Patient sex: F
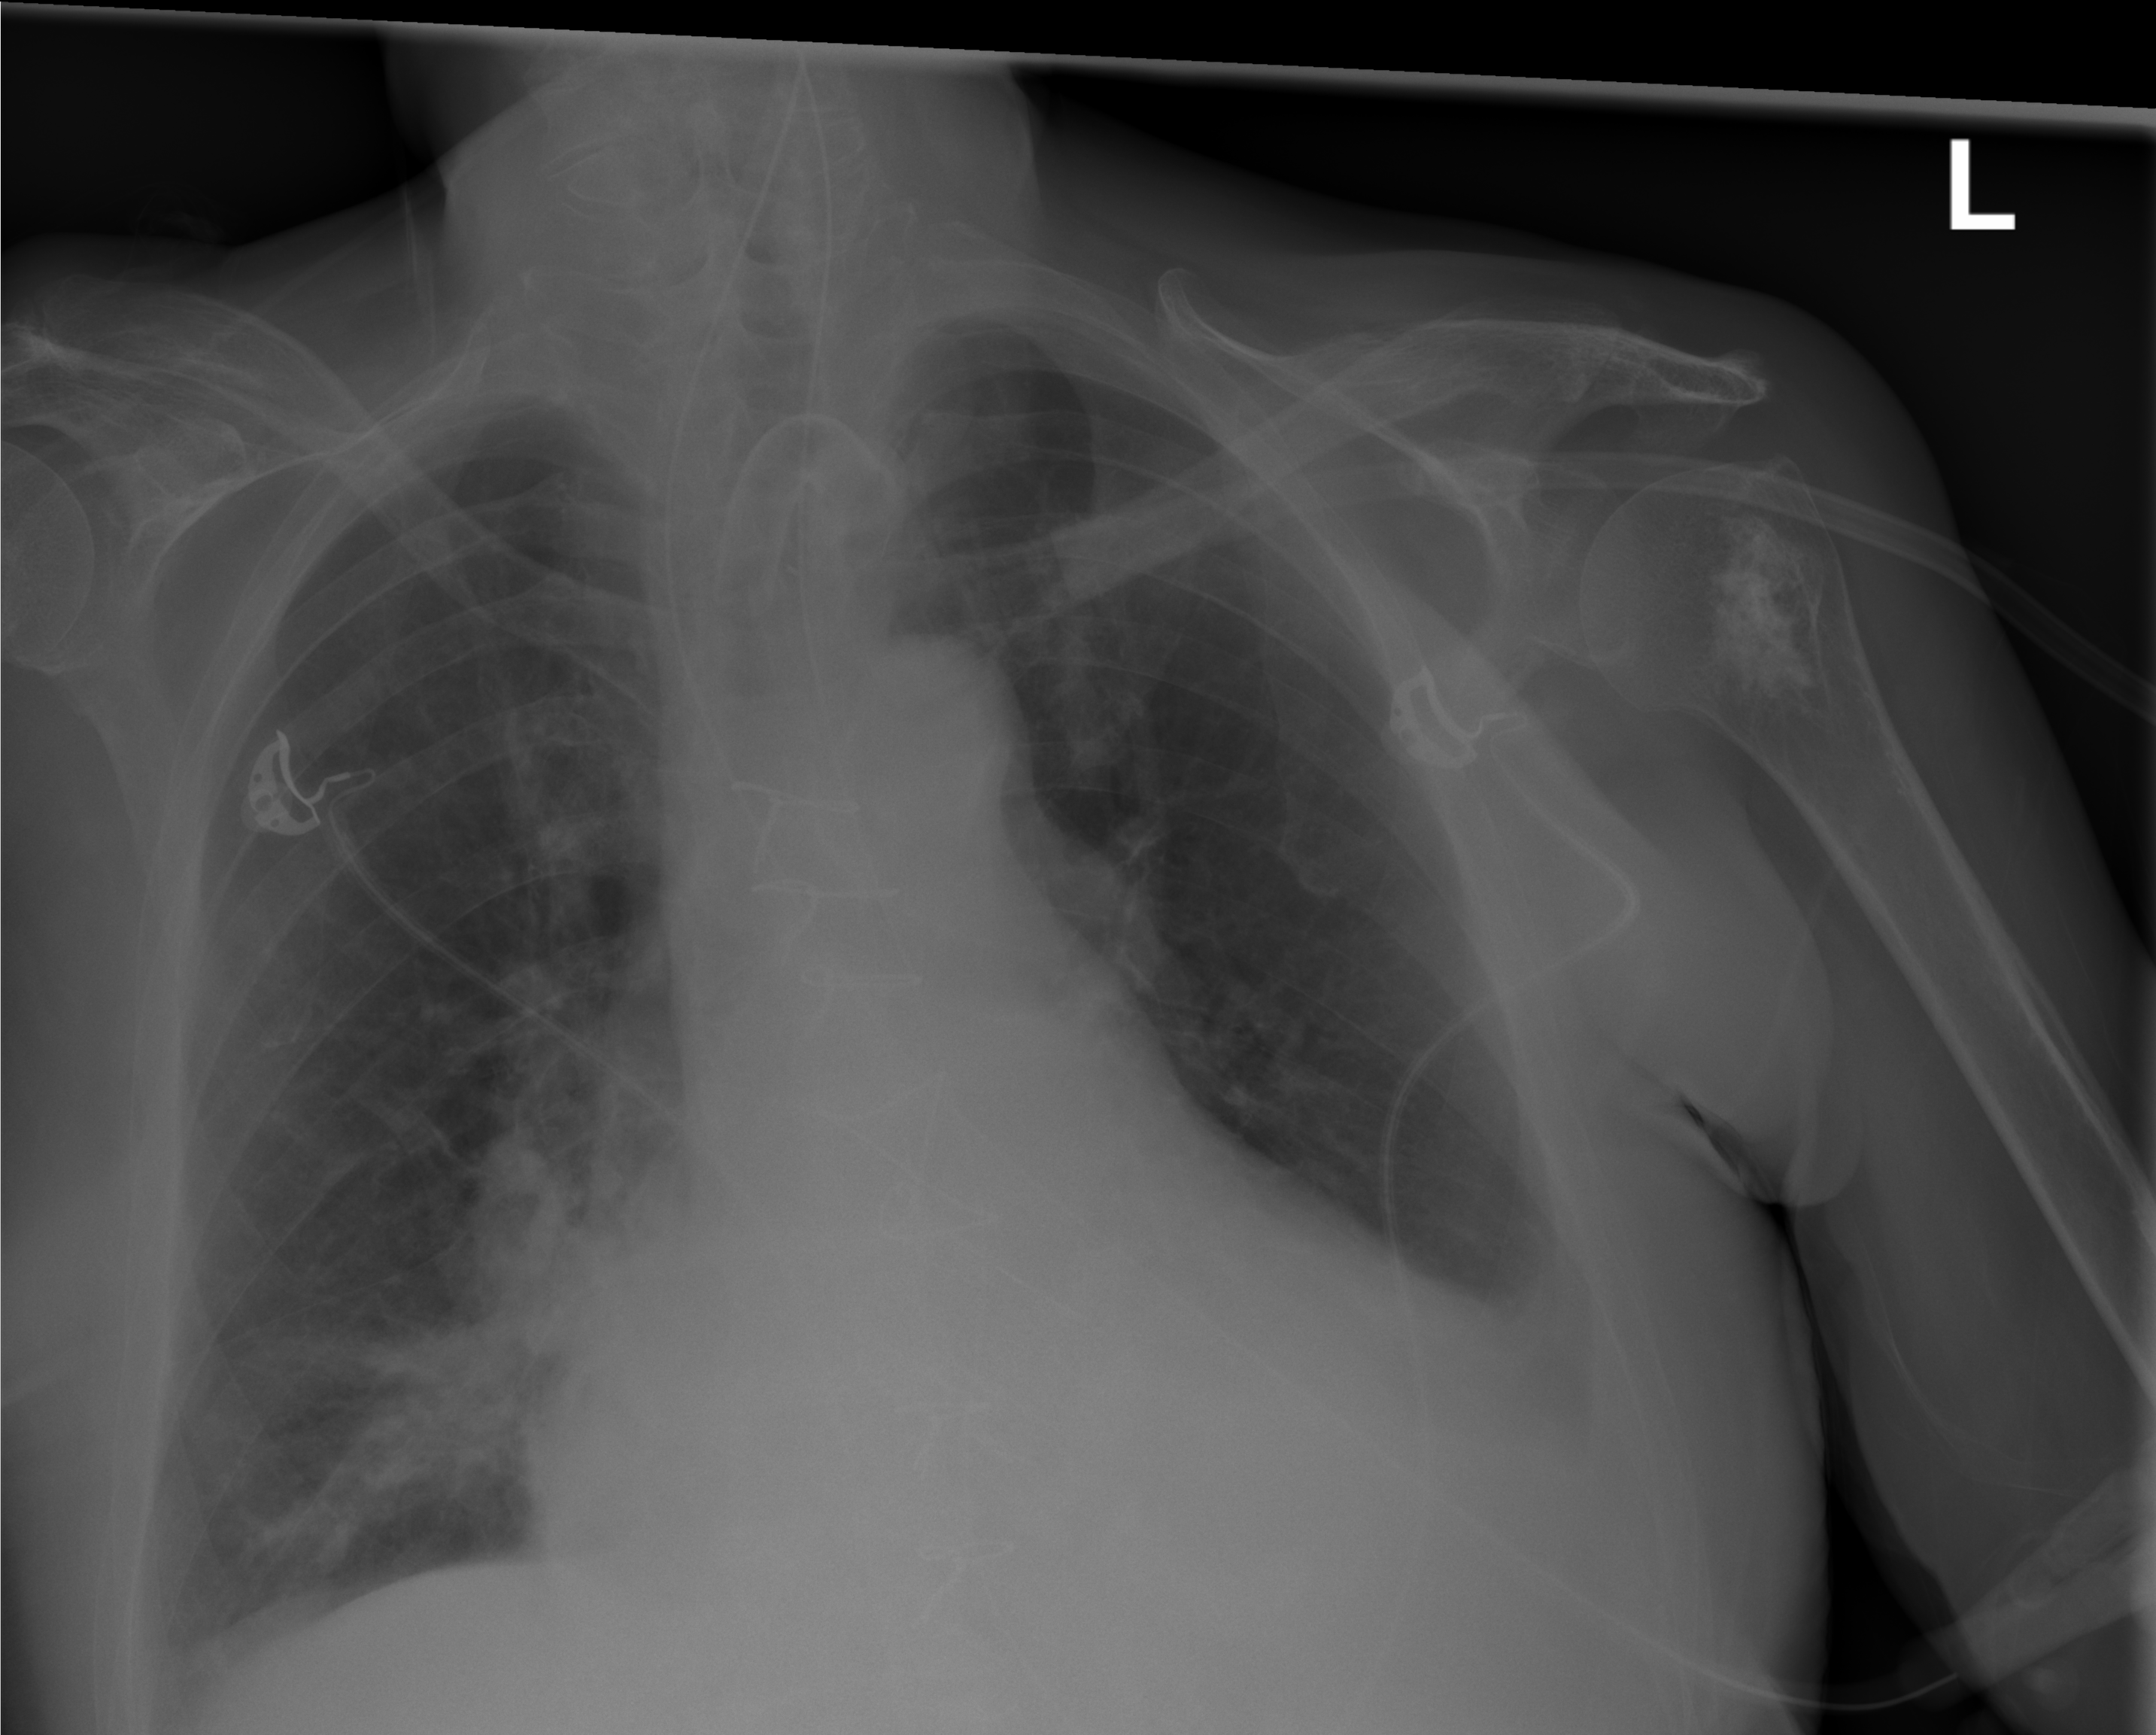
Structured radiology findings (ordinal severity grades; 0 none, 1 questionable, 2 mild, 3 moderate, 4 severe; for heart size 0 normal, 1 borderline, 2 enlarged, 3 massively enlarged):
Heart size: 2
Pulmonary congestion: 1
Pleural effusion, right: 1
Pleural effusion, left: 2
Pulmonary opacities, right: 2
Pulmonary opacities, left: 0
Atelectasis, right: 2
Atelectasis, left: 1